Question: im doing a log in via google app and the tutorial requires me to get the google play service but i cant find the folder in the url.i download it already as you can see in this printscreen which means i cant access this url
'''
android-sdk-windows\extras\google\google_play_services\libproject\google-play-services_lib
'''
and i cant proceed to the found <URL> any ideas about this issue?im stuck in this step '3. Importing Play Services Library to Eclipse'
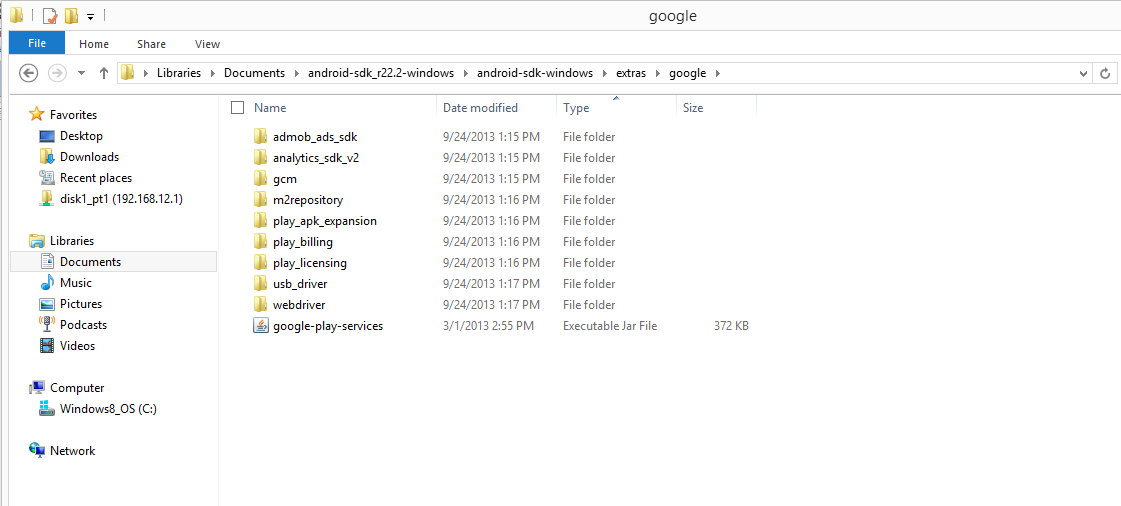
Answer: this looks like you might have 2 SDK locations
have a look at this: <URL>